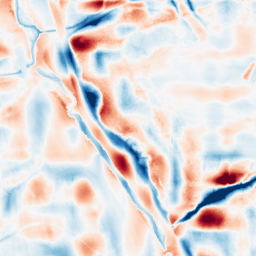
Category: wavelet
Decomposition family: wavelet_dwt
Decomposition parameters: wavelet: sym4
level: 5
Upsampling method: edge_directed
Upsampling parameters: scale: 2
Upsampling scale: 2